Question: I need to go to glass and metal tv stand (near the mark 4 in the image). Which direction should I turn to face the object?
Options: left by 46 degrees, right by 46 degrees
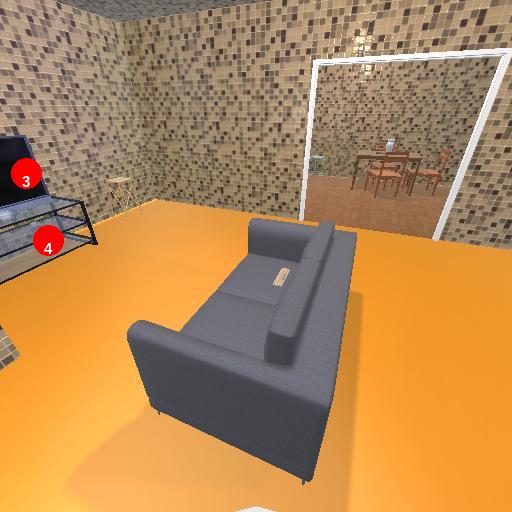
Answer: left by 46 degrees